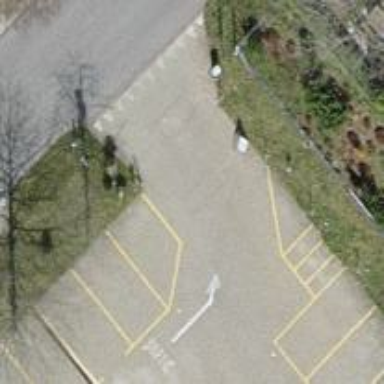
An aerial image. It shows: Parking aisle designated as service road.